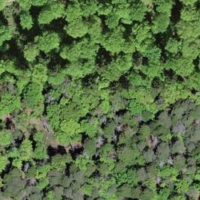
EUNIS habitat code: 41
Species observed at this site:
Daphne laureola